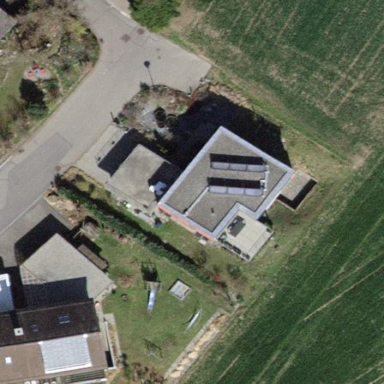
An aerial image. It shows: Detached building with flat roof.